Question: My emulators :

When I launch the tablet emulator I get :
'''
FATAL EXCEPTION: main
java.lang.IllegalArgumentException: Component class TriggerMonitoringBootReceiver does not exist in di.k23b.hw3
at android.os.Parcel.readException(Parcel.java:1429)
at android.os.Parcel.readException(Parcel.java:1379)
at android.content.pm.IPackageManager$Stub$Proxy.setComponentEnabledSetting(IPackageManager.java:2561)
at android.app.ApplicationPackageManager.setComponentEnabledSetting(ApplicationPackageManager.java:1250)
at di.k23b.hw3.receivers.TriggerMonitoringBootReceiver.enable(TriggerMonitoringBootReceiver.java:81)
at di.k23b.hw3.receivers.TriggerMonitoringBootReceiver.enable(TriggerMonitoringBootReceiver.java:86)
at di.k23b.hw3.activities.SettingsActivity.onSharedPreferenceChanged(SettingsActivity.java:192)
at android.app.SharedPreferencesImpl$EditorImpl.notifyListeners(SharedPreferencesImpl.java:475)
at android.app.SharedPreferencesImpl$EditorImpl.apply(SharedPreferencesImpl.java:385)
at android.preference.Preference.tryCommit(Preference.java:1349)
at android.preference.Preference.persistBoolean(Preference.java:1615)
at android.preference.TwoStatePreference.setChecked(TwoStatePreference.java:83)
at android.preference.TwoStatePreference.onClick(TwoStatePreference.java:69)
at android.preference.Preference.performClick(Preference.java:949)
at android.preference.PreferenceScreen.onItemClick(PreferenceScreen.java:215)
at android.widget.AdapterView.performItemClick(AdapterView.java:298)
at android.widget.AbsListView.performItemClick(AbsListView.java:1100)
at android.widget.AbsListView$PerformClick.run(AbsListView.java:2749)
at android.widget.AbsListView$1.run(AbsListView.java:3423)
at android.os.Handler.handleCallback(Handler.java:725)
at android.os.Handler.dispatchMessage(Handler.java:92)
at android.os.Looper.loop(Looper.java:137)
at android.app.ActivityThread.main(ActivityThread.java:5041)
at java.lang.reflect.Method.invokeNative(Native Method)
at java.lang.reflect.Method.invoke(Method.java:511)
at com.android.internal.os.ZygoteInit$MethodAndArgsCaller.run(ZygoteInit.java:793)
at com.android.internal.os.ZygoteInit.main(ZygoteInit.java:560)
at dalvik.system.NativeStart.main(Native Method)
'''
When I launch the froyo emulator all is fine ( : no it is not - the receiver is not enabled BUT still ).
Is it a known issue or something ?
Manifest :
'''
<?xml version="1.0" encoding="utf-8"?>
<manifest xmlns:android="http://schemas.android.com/apk/res/android"
package="di.k23b.hw3"
android:permission="android.permission.RECEIVE_BOOT_COMPLETED"
android:versionCode="1"
android:versionName="1.0" >
<uses-sdk android:minSdkVersion="8" android:targetSdkVersion="17" />
<application android:allowBackup="true" android:icon="@drawable/ic_launcher"
android:label="@string/app_name" android:theme="@style/AppTheme" >
<activity
android:name="di.k23b.hw3.activities.MainActivity"
android:label="@string/title_activity_main" >
<intent-filter>
<action android:name="android.intent.action.MAIN" />
<category android:name="android.intent.category.LAUNCHER" />
</intent-filter>
</activity>
<activity
android:name="di.k23b.hw3.activities.SettingsActivity"
android:label="@string/title_activity_settings" >
</activity>
<receiver
android:name="di.k23b.hw3.receivers.TriggerMonitoringBootReceiver"
android:enabled="false" >
<intent-filter>
<action android:name="android.intent.action.BOOT_COMPLETED" />
</intent-filter>
</receiver>
<receiver
android:name="di.k23b.hw3.receivers.BatteryMonitoringReceiver"
android:enabled="false"/>
</application>
</manifest>
'''
Relevant parts from the receiver (WIP !) :
'''
private static void enable(Context context, boolean enable, String className) {
PackageManager pacman = context.getPackageManager();
final ComponentName componentName = new ComponentName(context, className);
final int state = (enable) ? PackageManager.COMPONENT_ENABLED_STATE_ENABLED
: PackageManager.COMPONENT_ENABLED_STATE_DISABLED;
pacman.setComponentEnabledSetting(componentName, state, // line 81
PackageManager.DONT_KILL_APP);
}
public static void enable(Context baseContext, boolean enable) {
enable(baseContext, enable, // line 86
TriggerMonitoringBootReceiver.class.getSimpleName());
}
'''
And in SettingsActivity:
'''
@Override
public void onSharedPreferenceChanged(SharedPreferences sp, String key) {
if (MASTER_ENABLE.equals(key)) {
TriggerMonitoringBootReceiver.enable(getBaseContext(), // line 192
sp.getBoolean(key, false));
Toast.makeText(getApplicationContext(),
"CB: " + sp.getBoolean(key, false), Toast.LENGTH_SHORT)
.show();
}
}
'''
---
: all clear now, using 'ComponentName(Context pkg, Class<?> cls)'- as for the difference in the APIs:
> Calls to 'PackageManager.setComponentEnabledSetting' will now throw an 'IllegalArgumentException' if the given component class name does not exist in the application's manifest. - <URL>
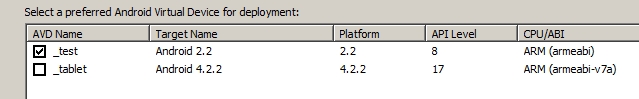
Answer: '''
TriggerMonitoringBootReceiver.class.getSimpleName();
'''
and package
'''
PackageManager pacman = context.getPackageManager();
'''
which together give
'''
di.k23b.hw3.TriggerMonitoringBootReceiver
'''
so you are missing "/receivers/" folder prefix in class name